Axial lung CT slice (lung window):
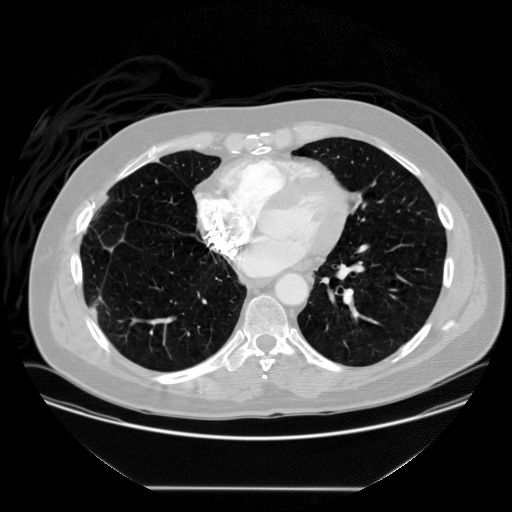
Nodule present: no